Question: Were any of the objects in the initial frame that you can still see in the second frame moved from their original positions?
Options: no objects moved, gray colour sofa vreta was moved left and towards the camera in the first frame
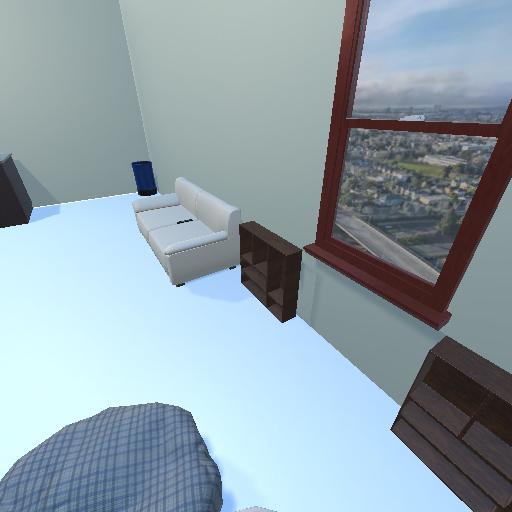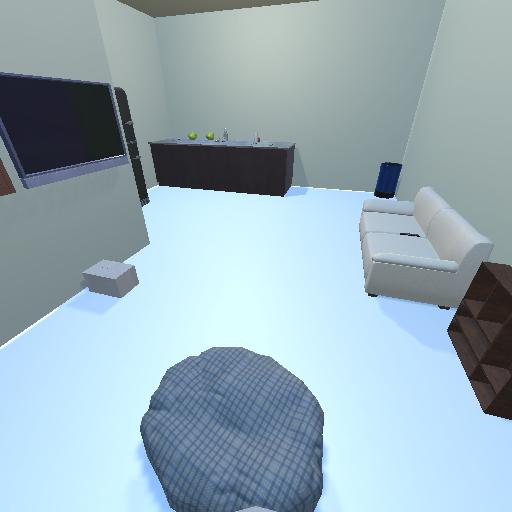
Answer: no objects moved